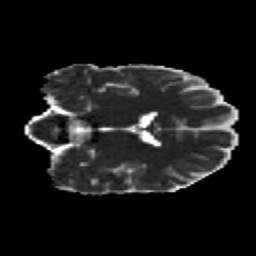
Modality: MD
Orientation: coronal
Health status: healthy
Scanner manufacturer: siemens
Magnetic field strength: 3 T
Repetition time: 12 s
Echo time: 0.092 s